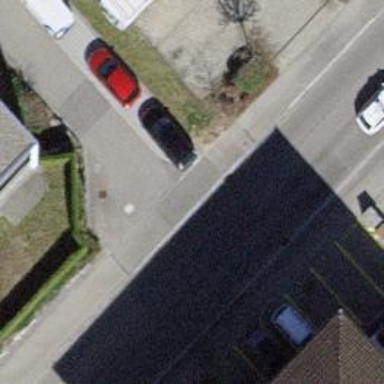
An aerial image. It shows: Service road with paving stones.